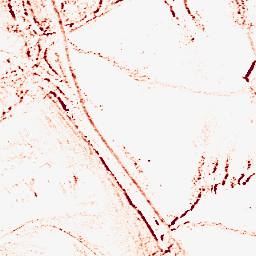
Category: morphological
Decomposition family: morphological_rect
Decomposition parameters: operation: opening
width: 5
height: 3
Upsampling method: bilinear
Upsampling parameters: scale: 8
Upsampling scale: 8